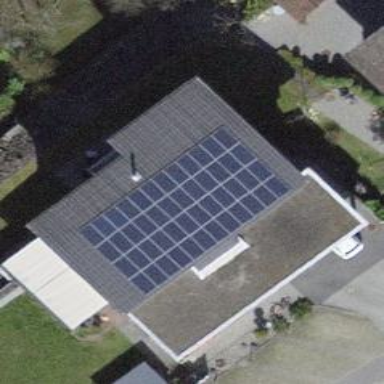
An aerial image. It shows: Solar power generator using photovoltaic panels.